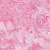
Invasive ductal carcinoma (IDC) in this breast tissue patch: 0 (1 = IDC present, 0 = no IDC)